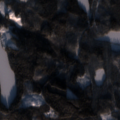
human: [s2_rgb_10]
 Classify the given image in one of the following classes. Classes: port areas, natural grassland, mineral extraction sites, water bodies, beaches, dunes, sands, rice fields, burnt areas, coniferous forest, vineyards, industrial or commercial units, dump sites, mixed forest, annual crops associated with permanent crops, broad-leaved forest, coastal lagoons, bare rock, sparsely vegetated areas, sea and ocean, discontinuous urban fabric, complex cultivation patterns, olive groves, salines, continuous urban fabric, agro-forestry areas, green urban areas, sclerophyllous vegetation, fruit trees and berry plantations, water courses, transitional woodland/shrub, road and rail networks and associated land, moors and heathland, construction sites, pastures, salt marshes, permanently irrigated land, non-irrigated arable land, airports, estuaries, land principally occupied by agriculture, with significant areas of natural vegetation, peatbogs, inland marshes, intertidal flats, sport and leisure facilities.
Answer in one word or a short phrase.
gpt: coniferous forest, mixed forest, transitional woodland/shrub, water bodies